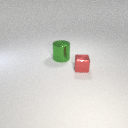
small red metal cube in front of large green metal cylinder